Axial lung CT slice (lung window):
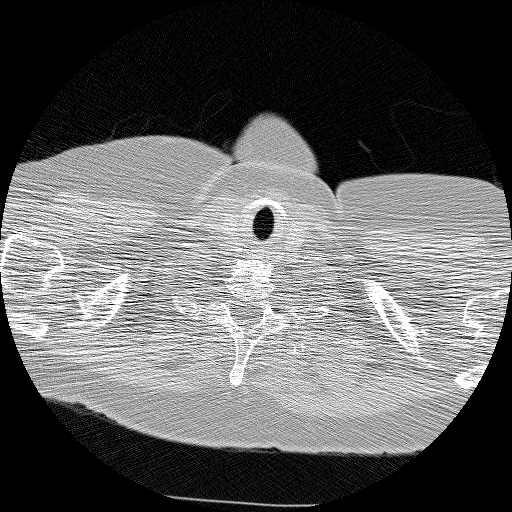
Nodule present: no